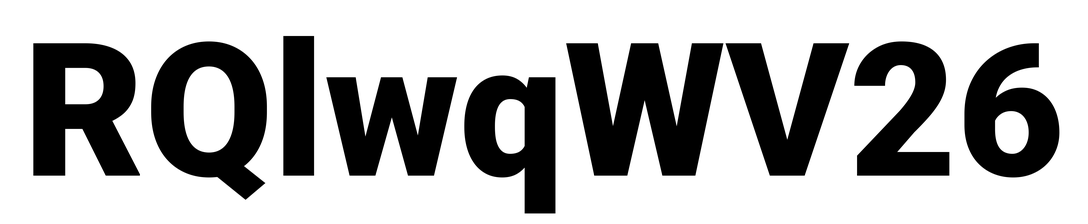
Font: Roboto_Black